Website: macys
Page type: cart
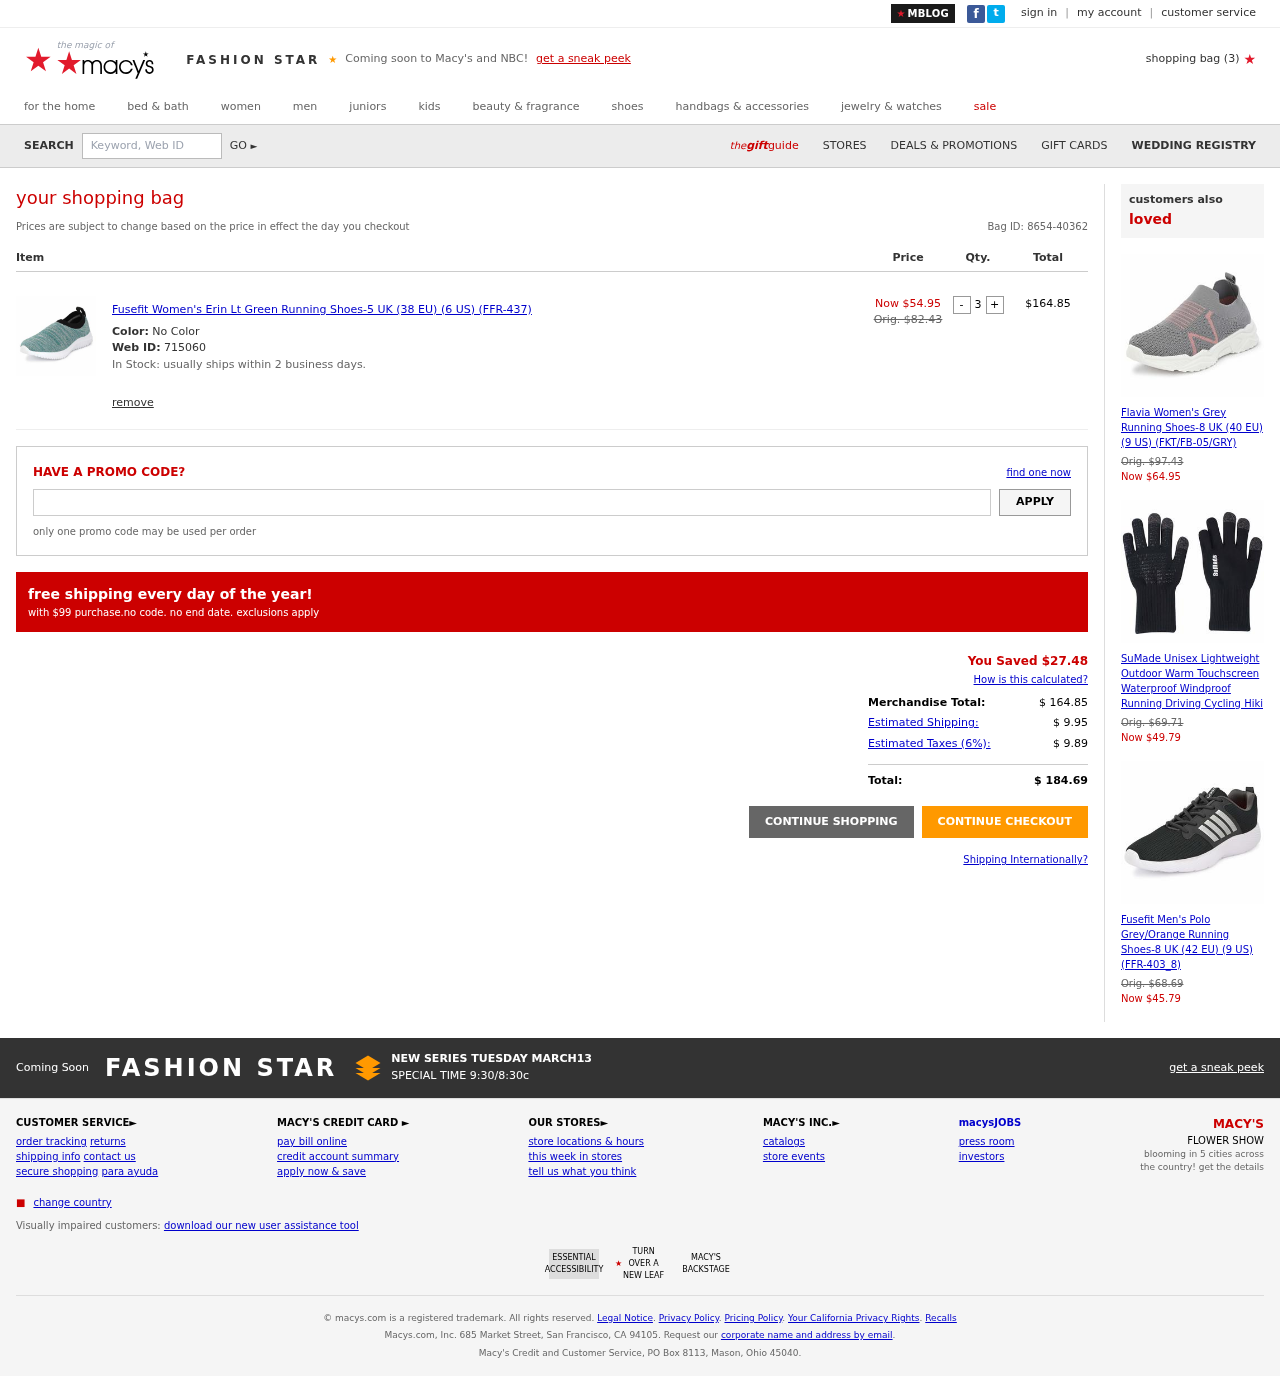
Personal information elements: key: PII_PROMO_CODE
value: OFF66
Product elements: key: PRODUCT1_NAME
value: Fusefit Women's Erin Lt Green Running Shoes-5 UK (38 EU) (6 US) (FFR-437)
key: PRODUCT1_PRICE
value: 54.95
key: PRODUCT1_QUANTITY
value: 3
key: PRODUCT2_NAME
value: Flavia Women's Grey Running Shoes-8 UK (40 EU) (9 US) (FKT/FB-05/GRY)
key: PRODUCT2_PRICE
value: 64.95
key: PRODUCT3_NAME
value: SuMade Unisex Lightweight Outdoor Warm Touchscreen Waterproof Windproof Running Driving Cycling Hiki
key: PRODUCT3_PRICE
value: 49.79
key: PRODUCT4_NAME
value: Fusefit Men's Polo Grey/Orange Running Shoes-8 UK (42 EU) (9 US) (FFR-403_8)
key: PRODUCT4_PRICE
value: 45.79
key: PRODUCT1_SKU
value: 715060
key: PRODUCT1_ORIGINAL_PRICE
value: Orig. $82.43
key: PRODUCT1_TOTAL
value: $164.85
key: PRODUCT2_ORIGINAL_PRICE
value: Orig. $97.43
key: PRODUCT3_ORIGINAL_PRICE
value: Orig. $69.71
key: PRODUCT4_ORIGINAL_PRICE
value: Orig. $68.69
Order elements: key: ORDER_NUM_ITEMS
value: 3
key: ORDER_ID
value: Bag ID: 8654-40362
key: ORDER_SAVINGS
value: $27.48
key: ORDER_SUBTOTAL
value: $ 164.85
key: ORDER_SHIPPING_COST
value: $ 9.95
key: ORDER_TAX
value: $ 9.89
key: ORDER_TOTAL
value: $ 184.69